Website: walmart
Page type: customer-info-address
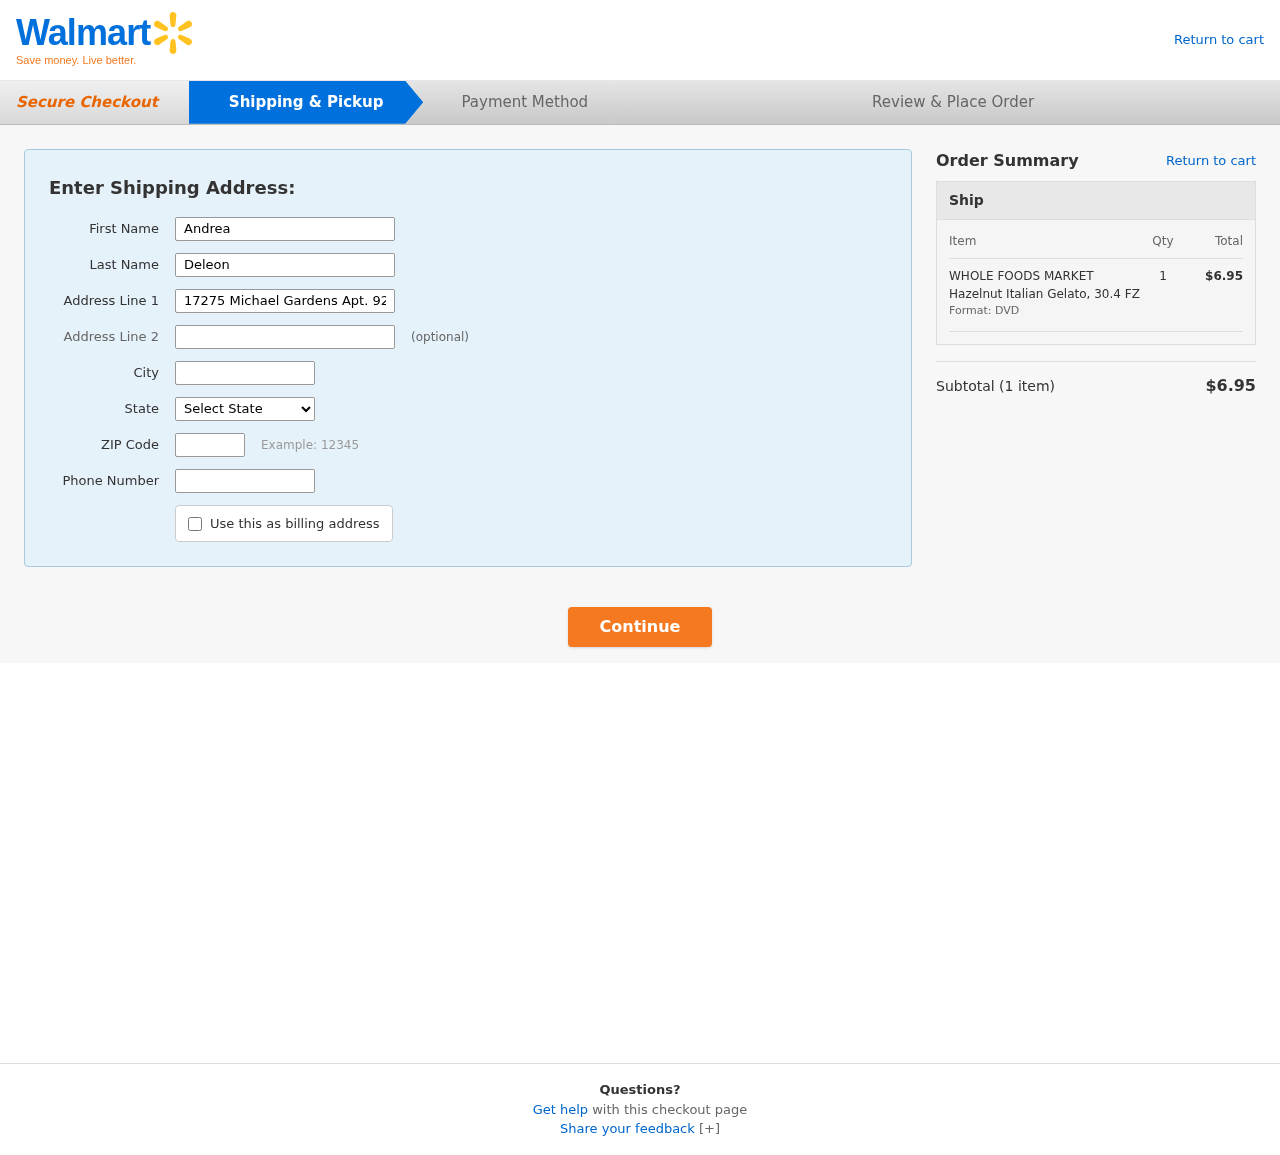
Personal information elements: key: PII_CITY
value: Crystalview
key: PII_FIRSTNAME
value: Andrea
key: PII_LASTNAME
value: Deleon
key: PII_PHONE
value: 9868479703
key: PII_POSTCODE
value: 99832
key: PII_STATE
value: Georgia
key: PII_STREET
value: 17275 Michael Gardens Apt. 926
Product elements: key: PRODUCT1_NAME
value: WHOLE FOODS MARKET Hazelnut Italian Gelato, 30.4 FZ
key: PRODUCT1_QUANTITY
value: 1
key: PRODUCT1_LINE_TOTAL
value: $6.95
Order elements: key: ORDER_NUM_ITEMS
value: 1
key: ORDER_SUBTOTAL
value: $6.95